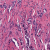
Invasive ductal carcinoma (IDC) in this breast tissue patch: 1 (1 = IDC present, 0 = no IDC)